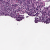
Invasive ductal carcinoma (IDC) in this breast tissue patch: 1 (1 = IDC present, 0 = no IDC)